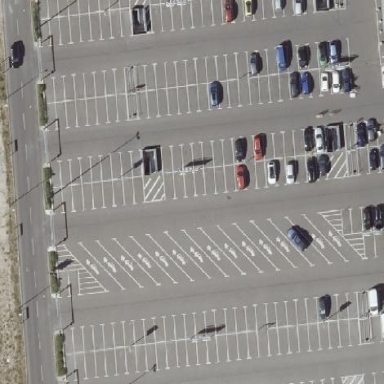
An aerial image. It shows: Multi-storey parking facility.